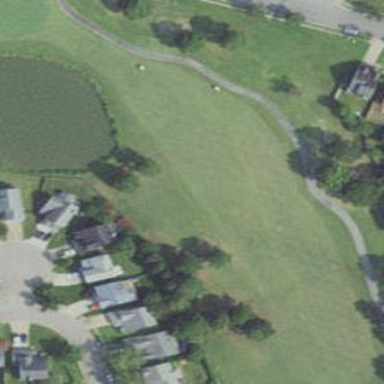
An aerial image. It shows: Golf fairway surrounded by grass.